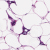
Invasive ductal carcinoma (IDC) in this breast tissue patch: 0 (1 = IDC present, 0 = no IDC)